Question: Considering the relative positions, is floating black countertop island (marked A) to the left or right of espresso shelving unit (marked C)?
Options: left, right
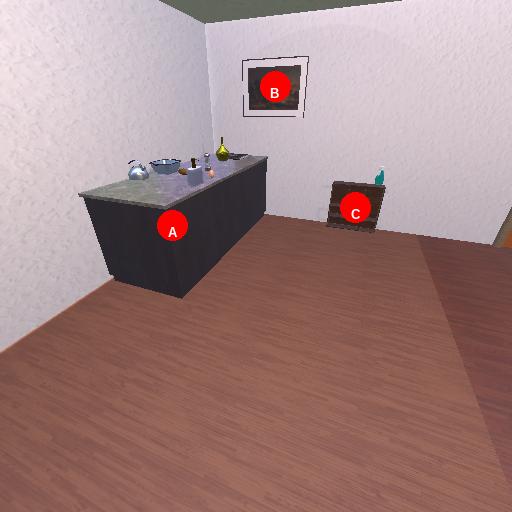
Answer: left